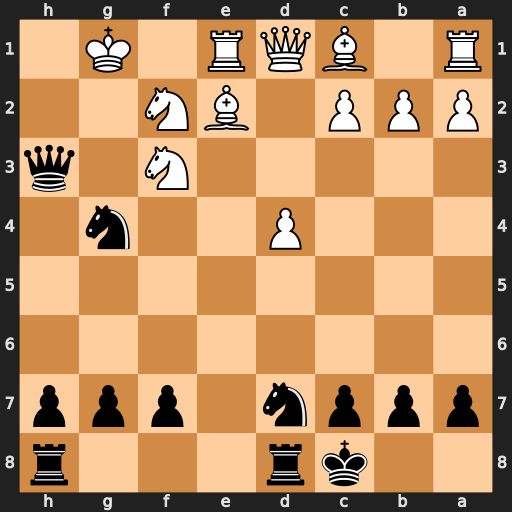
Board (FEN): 2kr3r/pppn1ppp/8/8/3P2n1/5N1q/PPP1BN2/R1BQR1K1
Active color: b
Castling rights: -
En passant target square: -
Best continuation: Qg3+ Kf1 Qxf2#